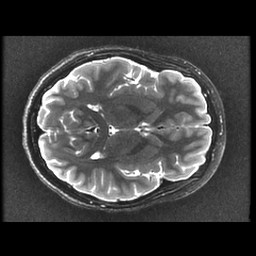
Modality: T2w
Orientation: axial
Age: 15
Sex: female
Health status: ill
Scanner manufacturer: ge
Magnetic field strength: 3 T
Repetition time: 7.5 s
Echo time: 0.1015 s